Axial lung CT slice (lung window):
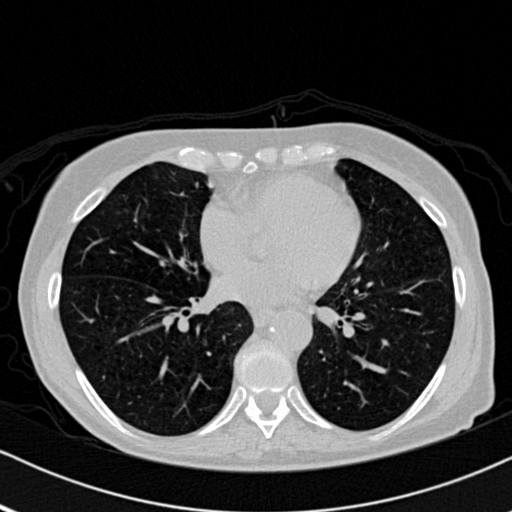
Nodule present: no